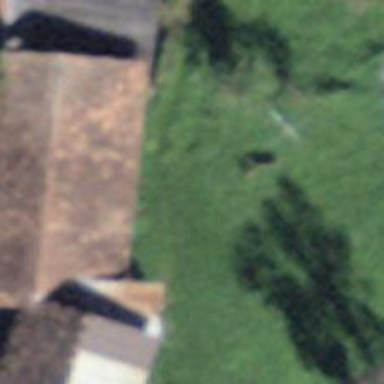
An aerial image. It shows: Farm building.